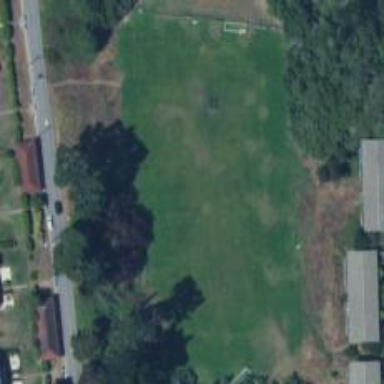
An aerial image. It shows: Soccer pitch for leisure land activities.